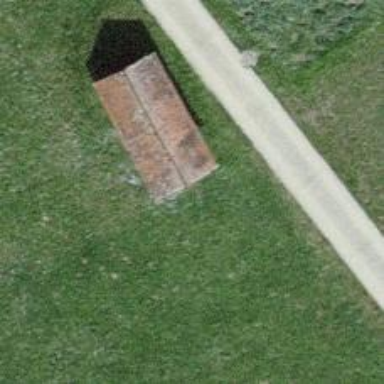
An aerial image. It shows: Bench for seating.